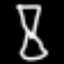
Label: hourglass